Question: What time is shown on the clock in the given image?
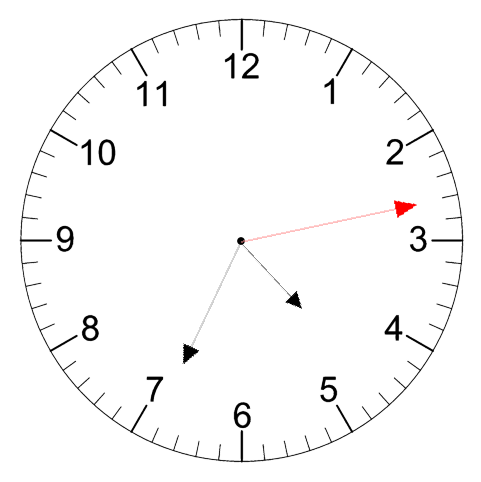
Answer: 04:34:13